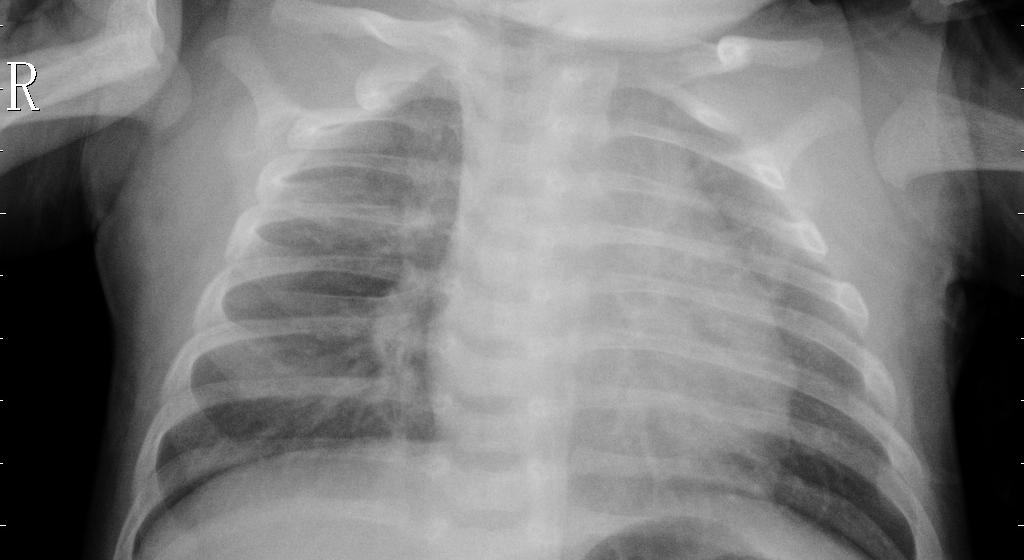
Diagnosis: PNEUMONIA